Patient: sex F, age 59
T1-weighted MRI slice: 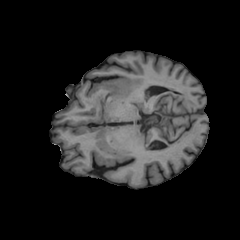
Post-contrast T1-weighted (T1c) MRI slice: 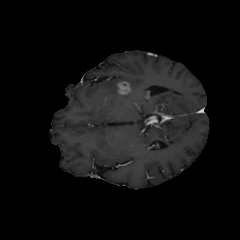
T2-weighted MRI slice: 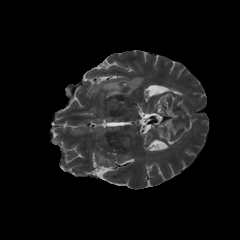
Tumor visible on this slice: yes
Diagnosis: Glioblastoma, IDH-wildtype
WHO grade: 4